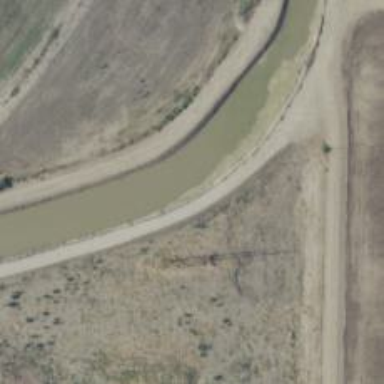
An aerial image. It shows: Canal.